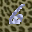
Label: 6